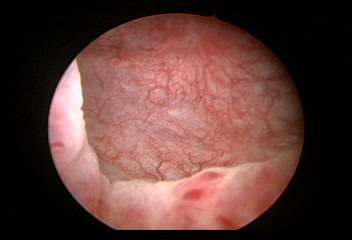
Modality: WLC
Class: Normal mucosa
Bladder cancer association: No